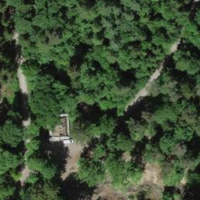
EUNIS habitat code: 44
Species observed at this site:
Pinus sylvestris
Taxus baccata
Capreolus capreolus
Sciurus vulgaris
Tilia cordata